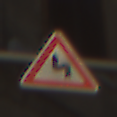
Verkehrszeichen: DoppelkurveZunaechstLinks
Umgebung: Outdoor, Urban
Tageszeit: Midday
Wetter: Clear
Licht: Natural
Jahreszeit: NotSpecified
Kontrast: HighContrast